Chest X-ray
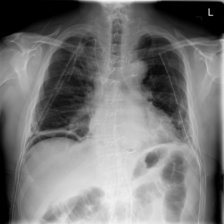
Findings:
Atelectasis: negative
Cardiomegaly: negative
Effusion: negative
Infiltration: negative
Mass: negative
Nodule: negative
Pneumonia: negative
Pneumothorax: negative
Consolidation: negative
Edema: negative
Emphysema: negative
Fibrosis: negative
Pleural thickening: negative
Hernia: negative